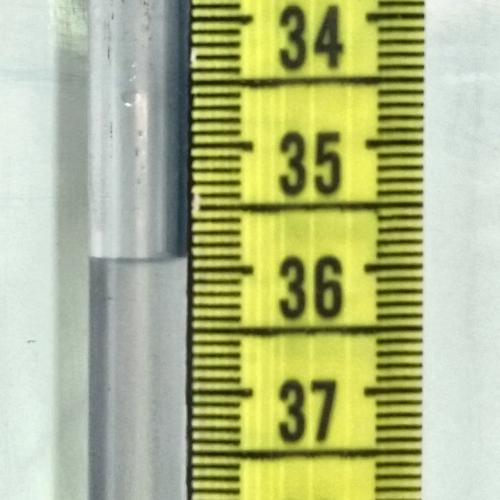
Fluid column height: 35.9 cm